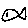
Label: fish